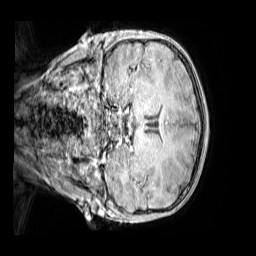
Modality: MP2RAGE
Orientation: coronal
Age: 10
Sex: female
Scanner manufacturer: siemens
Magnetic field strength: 3 T
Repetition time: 4 s
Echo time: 0.00299 s